Question: I'm learning using a book called "Discovering Statistics using R". It's great but seems to skip over some areas.
So, I have a function in that calculates the parameters 'a, b' of the following pdf <URL>:

My function returns the following parameters found from a sample of 500:
'''
[1] 1.028316 2.095143 #a b
'''
I'm trying to calculate the standard error of the parameters.
I'm wondering how this can be implemented in ?
As far as I can find online, <URL> are calculated from the sample, not the parameters. So, all i've implemented is, here:
'''
stderr <- function(x) sqrt(var(x)/length(x))
'''
Thanks in advance.
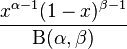
Answer: I'm not sure which function you're using to fit a beta distribution to your data, but the 'fitdistr' function from the 'MASS' package provides standard error values for the 'shape1' and 'shape2' parameters of the beta distribution:
'''
# Obtain data to fit
set.seed(144)
data <- rbeta(500, 1, 2)
# Fit and output result
library(MASS)
fit <- fitdistr(data, "beta", start=list(shape1=0.5, shape2=0.5))
fit
# shape1 shape2
# <PHONE> 2.<PHONE>
# (<PHONE>) (<PHONE>)
'''
Here, the standard errors are 0.060 for 'shape1' and 0.128 for 'shape2'. You can get at the values with 'fit$sd'.